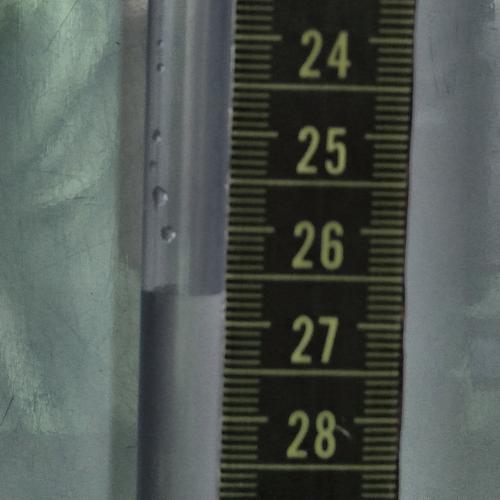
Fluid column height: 26.7 cm